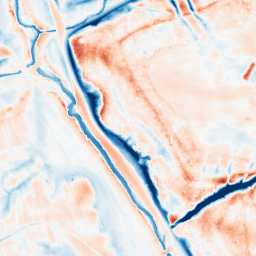
Category: edge_preserving
Decomposition family: guided
Decomposition parameters: radius: 8
eps: 0.1
Upsampling method: bicubic
Upsampling parameters: scale: 4
Upsampling scale: 4